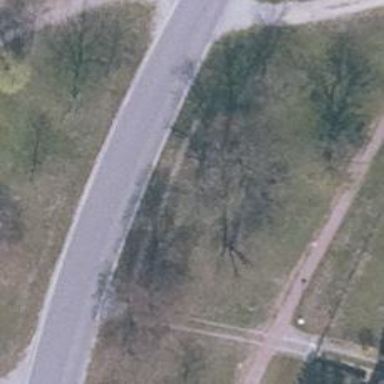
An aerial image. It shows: Secondary road with asphalt surface.